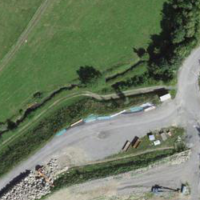
EUNIS habitat code: 24
Species observed at this site:
Vicia sepium